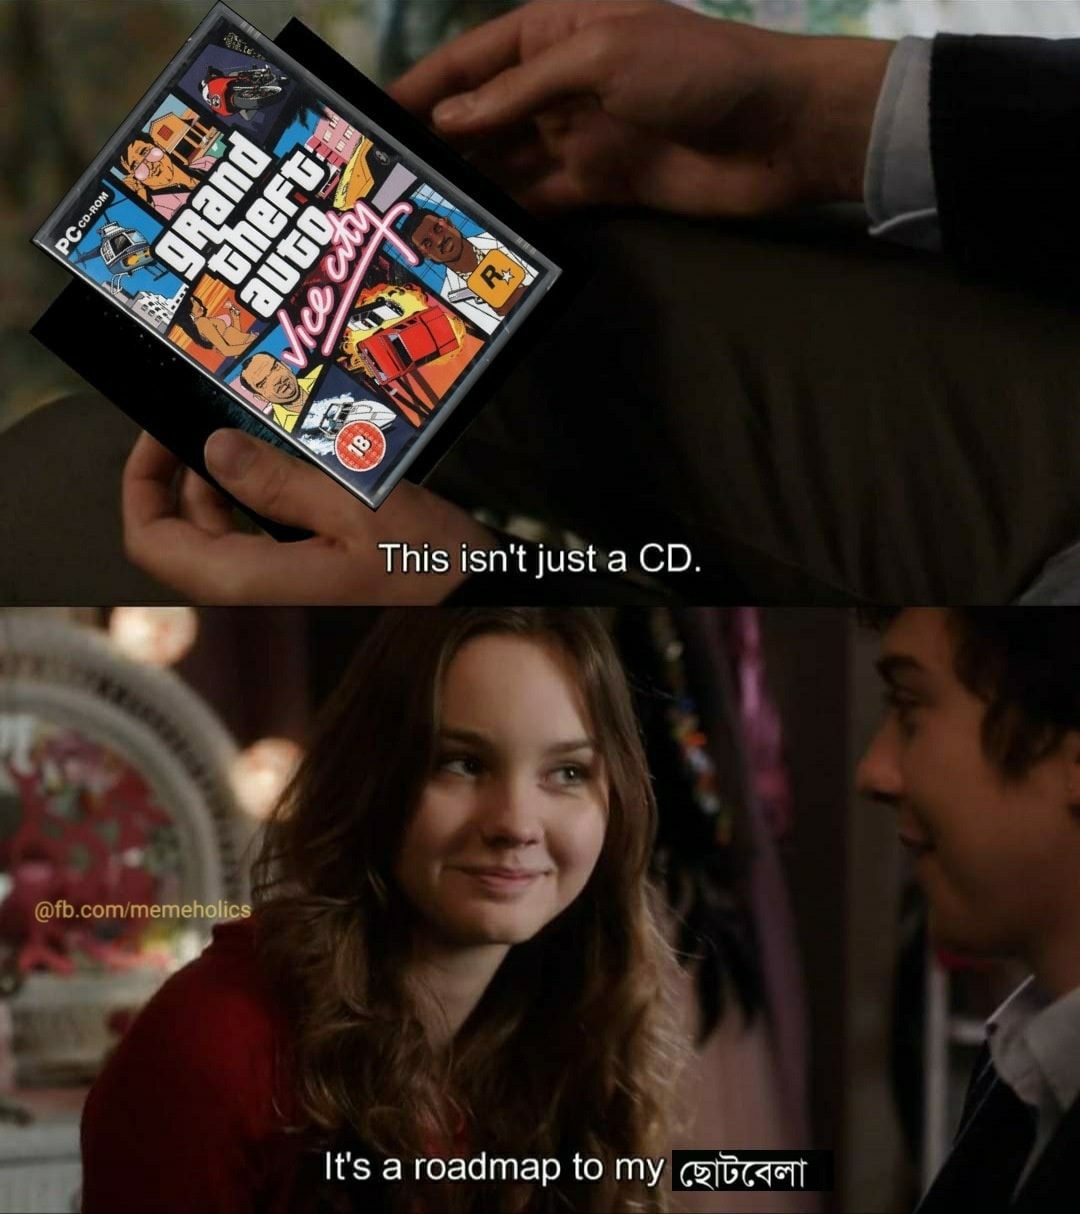
Caption: This isn't just a CD.      It's a roadmap to my ছোটবেলা
Label: non-hate